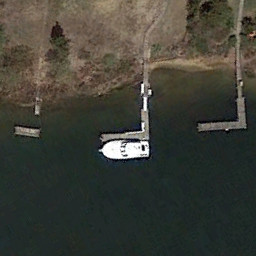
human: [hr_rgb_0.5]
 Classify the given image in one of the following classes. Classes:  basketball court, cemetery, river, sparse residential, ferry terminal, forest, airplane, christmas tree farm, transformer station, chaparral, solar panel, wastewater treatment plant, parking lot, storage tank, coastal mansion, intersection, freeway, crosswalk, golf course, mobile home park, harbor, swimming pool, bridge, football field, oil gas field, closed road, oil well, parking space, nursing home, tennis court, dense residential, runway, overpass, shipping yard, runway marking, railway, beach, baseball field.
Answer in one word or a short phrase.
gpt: ferry terminal